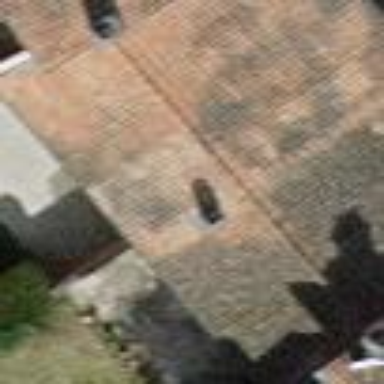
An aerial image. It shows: View of roof of building.